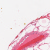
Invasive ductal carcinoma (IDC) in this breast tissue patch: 0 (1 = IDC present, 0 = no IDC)